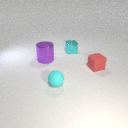
small cyan rubber sphere in front of small cyan metal cube